Question: I've come to a point where another set of eyes might be best to determine the meaning of my results.
What I don't understand is that in column B my results seem to be showing up in the C (Answer) Column. However when I look at the answer column numbers inside of my Results(Column A) there seems to be fewer matches.
Column B code: = 'VLOOKUP(A2,C2:C111,1,FALSE)'
Column D code: = 'VLOOKUP(C2,A2:A96,1,FALSE)'
Any thoughts of what is going on?

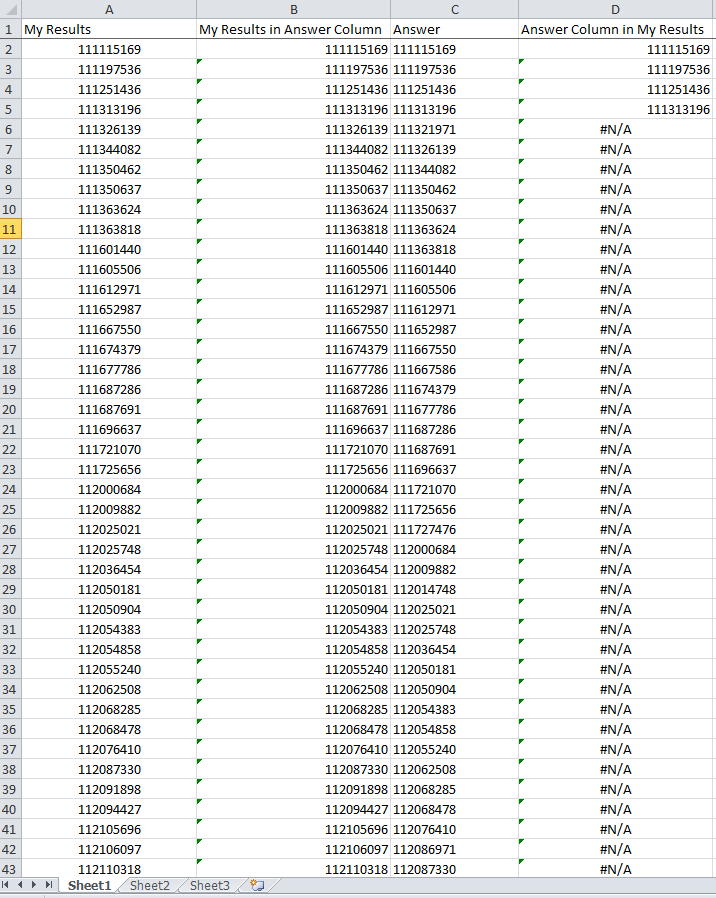
Answer: The way you use vlookup is wrong.
I write this formula on F column:
'''
=VLOOKUP(E3,$B$3:$C$10,2,FALSE)
'''
This means look for the value of E3 in B column and give the value in the 2nd column. 2 means the second column of the range $B$3:$C$10 so it is column C. If I put 1 as you do, it gives the same value that you look for so it is meaningless.
Also you need to put $ as I did so the range doesn't change when you copy the formula to below.
=Vlookup(the value you look for, the range you search, the column where the value will be taken, false)
Try to understand the logic, it is easy.